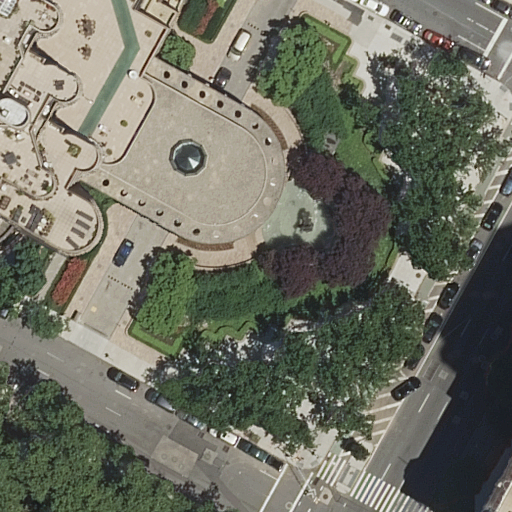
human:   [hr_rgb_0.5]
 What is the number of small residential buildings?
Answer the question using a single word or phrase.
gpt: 1

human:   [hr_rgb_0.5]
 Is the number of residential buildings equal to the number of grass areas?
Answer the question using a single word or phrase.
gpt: no

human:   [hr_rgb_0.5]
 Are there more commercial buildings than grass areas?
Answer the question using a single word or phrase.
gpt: no

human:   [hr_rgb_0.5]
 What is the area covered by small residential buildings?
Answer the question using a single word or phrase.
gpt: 67m2

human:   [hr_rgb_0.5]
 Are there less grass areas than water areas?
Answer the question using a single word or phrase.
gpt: no

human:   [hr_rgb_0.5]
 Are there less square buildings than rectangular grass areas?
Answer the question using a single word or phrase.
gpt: no

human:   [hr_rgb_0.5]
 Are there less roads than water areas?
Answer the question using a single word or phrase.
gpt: no

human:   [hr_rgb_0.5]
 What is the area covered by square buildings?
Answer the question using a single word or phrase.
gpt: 0m2

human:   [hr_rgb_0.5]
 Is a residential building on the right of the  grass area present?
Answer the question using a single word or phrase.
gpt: yes

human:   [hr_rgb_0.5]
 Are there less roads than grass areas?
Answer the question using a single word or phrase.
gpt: no

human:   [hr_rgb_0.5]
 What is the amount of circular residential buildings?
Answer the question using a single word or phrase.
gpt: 0

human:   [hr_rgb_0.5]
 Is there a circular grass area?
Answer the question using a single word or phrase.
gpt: no

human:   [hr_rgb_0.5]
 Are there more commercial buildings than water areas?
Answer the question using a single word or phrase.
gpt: no

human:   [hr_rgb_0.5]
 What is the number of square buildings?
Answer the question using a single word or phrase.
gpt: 0

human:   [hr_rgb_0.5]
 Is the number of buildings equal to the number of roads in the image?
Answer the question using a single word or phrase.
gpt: no

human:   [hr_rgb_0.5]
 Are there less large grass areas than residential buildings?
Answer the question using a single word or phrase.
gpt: yes

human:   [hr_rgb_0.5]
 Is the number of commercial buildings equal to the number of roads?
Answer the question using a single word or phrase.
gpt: no

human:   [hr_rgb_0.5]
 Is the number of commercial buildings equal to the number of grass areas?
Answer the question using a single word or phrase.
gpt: no

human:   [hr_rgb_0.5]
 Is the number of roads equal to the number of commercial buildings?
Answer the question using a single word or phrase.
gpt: no

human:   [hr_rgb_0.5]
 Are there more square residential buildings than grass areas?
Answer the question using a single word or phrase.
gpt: no

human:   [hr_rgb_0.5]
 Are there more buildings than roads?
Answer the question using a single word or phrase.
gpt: no

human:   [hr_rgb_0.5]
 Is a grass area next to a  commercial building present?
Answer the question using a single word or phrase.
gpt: no

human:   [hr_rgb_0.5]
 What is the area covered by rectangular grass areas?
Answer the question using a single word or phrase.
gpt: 0m2

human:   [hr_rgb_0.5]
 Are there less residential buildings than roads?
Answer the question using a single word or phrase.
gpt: yes

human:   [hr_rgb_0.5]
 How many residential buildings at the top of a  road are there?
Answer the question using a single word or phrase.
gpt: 1

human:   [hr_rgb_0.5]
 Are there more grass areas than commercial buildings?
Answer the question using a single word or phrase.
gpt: yes

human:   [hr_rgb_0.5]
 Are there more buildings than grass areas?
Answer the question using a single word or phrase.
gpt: yes

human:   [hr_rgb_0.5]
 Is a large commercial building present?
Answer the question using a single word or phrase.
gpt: no

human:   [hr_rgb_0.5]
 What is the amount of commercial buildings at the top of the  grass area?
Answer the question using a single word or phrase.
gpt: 0

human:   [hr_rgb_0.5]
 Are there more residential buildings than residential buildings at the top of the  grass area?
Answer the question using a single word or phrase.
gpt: no

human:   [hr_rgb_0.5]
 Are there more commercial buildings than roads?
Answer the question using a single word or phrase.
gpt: no

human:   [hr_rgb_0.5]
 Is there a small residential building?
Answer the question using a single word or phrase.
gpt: yes

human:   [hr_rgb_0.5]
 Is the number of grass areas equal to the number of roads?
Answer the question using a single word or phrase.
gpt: no

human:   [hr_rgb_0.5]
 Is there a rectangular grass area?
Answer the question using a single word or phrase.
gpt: no

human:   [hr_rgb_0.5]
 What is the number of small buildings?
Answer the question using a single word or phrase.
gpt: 1

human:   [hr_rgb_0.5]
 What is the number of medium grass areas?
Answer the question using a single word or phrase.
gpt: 0